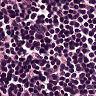
Metastatic tissue present: no